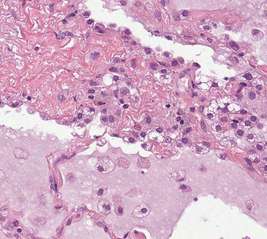
Tumor epithelial tissue: no
Tumor-associated stroma tissue: yes
Normal tissue: no